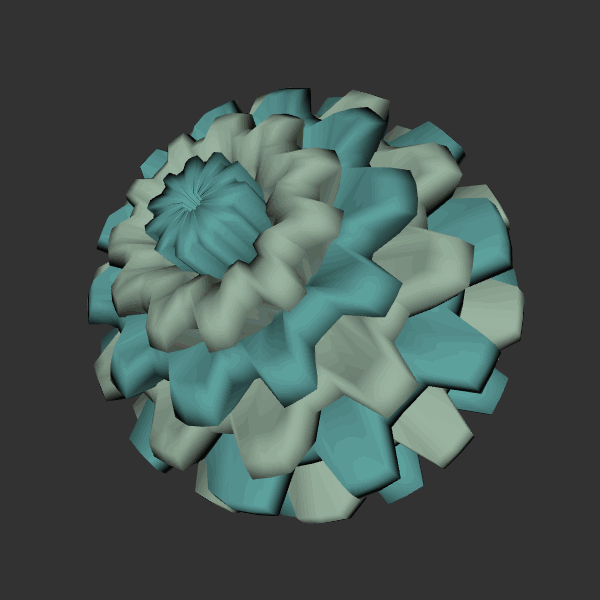
Background: dark